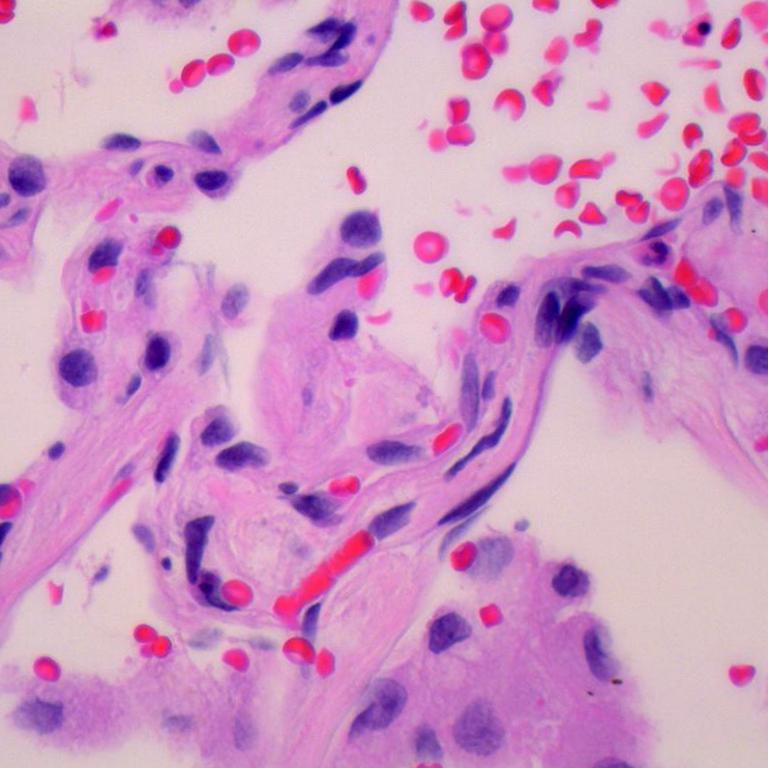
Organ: lung
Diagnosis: benign